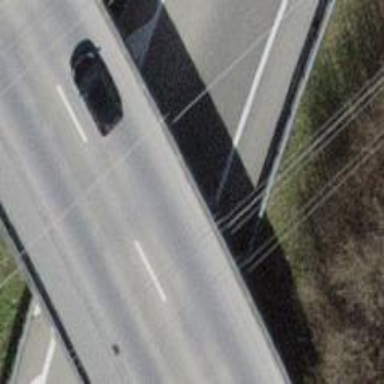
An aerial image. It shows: Motorway link.